Question: I am plotting nodes with 'treeplot(nodes)' and I want to replace the node symbols (by default circles) with images.
The treeplot function in Matlab works with the following graph notation:
'''
nodes = [0,1,1,2,2]
'''
where the position of elements is the node number, the values represent the parent node. example node 1 is the root so value 0. node 2 and 3 are the children of node 1 similarly it goes on.
When passing this vector to one of the funtion in matlab
'''
treeplot(nodes)
'''
we get a tree like structure:

In this plot I want images instead of node symbols (circles). How can I do this?
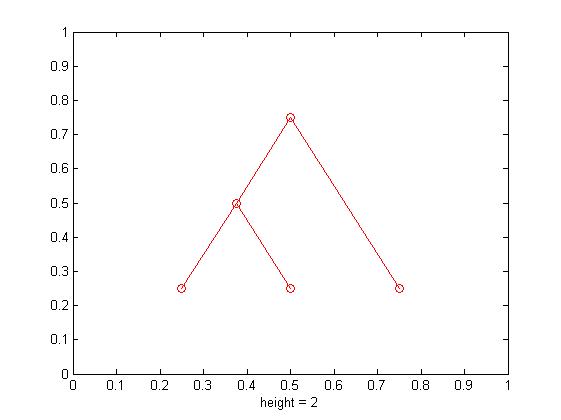
Answer: You can use <URL>'. Then use 'hold on' and 'image' to draw into your plot.
The following example uses a MATLAB sample image and resizes the images to 5% of the plot. Images are centered on the nodes (with the '0.5*size multiplication' added to the coordinates) and labels are added (using 'text').
'''
img = imread('peppers.png'); % MATLAB demo image
sizeX = 0.05; sizeY = 0.05; % Define image size in plot
[x,y] = treelayout(nodes); % get x,y of nodes in plot
nodes = [0,1,1,2,2];
treeplot(nodes);
hold on; % add to your treeplot
for i=1:length(x) % for all nodes do:
% draw image centered at node
image([x(i)-0.5*sizeX x(i)+0.5*sizeX], ...
[y(i)+0.5*sizeY y(i)-0.5*sizeY],img);
% optional: label
text(x(i),y(i),num2str(i),'Color','white');
end
'''
<URL>